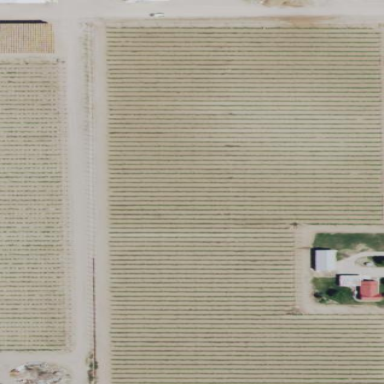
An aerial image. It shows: Orchard.